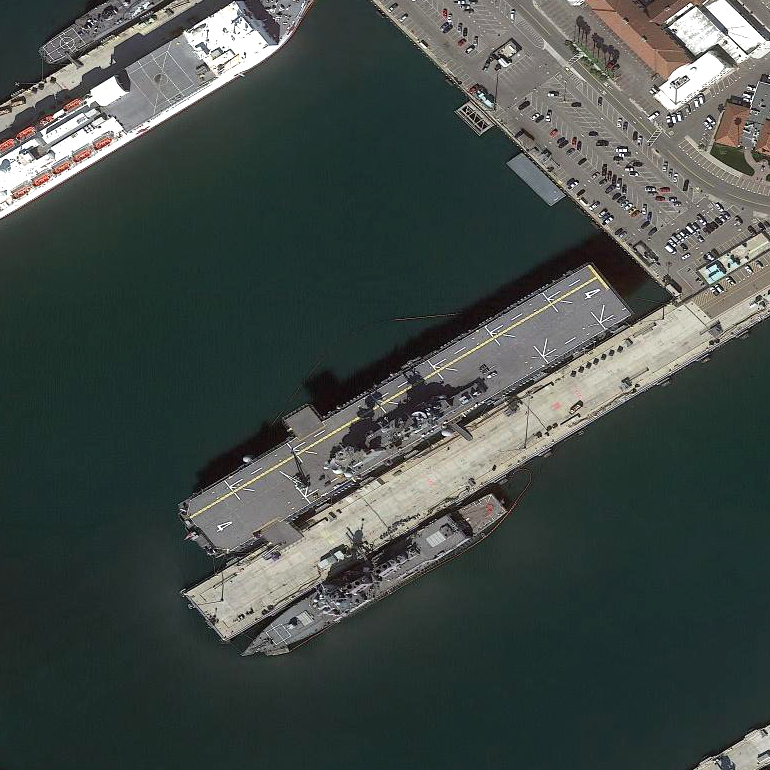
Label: assault